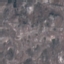
Land use / land cover class: HerbaceousVegetation